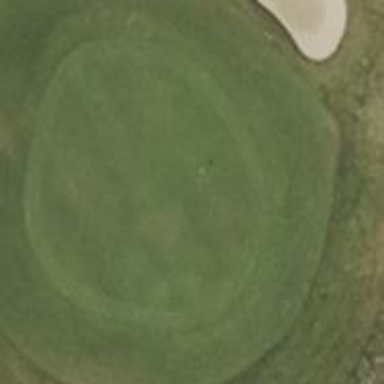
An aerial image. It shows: Golf green.